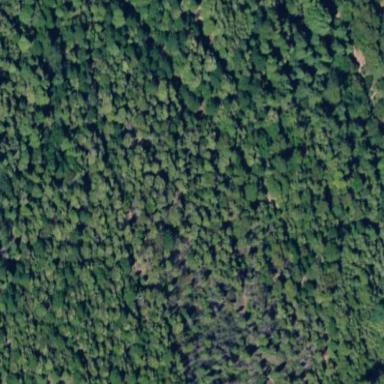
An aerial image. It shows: Forest area.